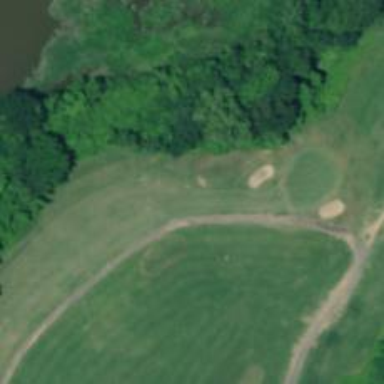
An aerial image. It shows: Golf hole.